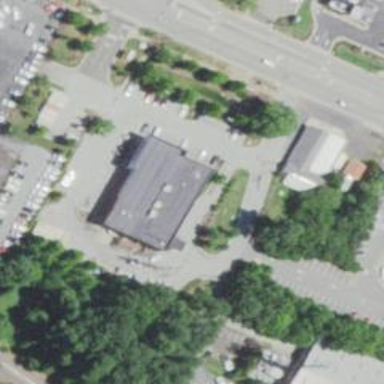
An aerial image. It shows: Pharmacy providing healthcare services.